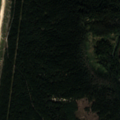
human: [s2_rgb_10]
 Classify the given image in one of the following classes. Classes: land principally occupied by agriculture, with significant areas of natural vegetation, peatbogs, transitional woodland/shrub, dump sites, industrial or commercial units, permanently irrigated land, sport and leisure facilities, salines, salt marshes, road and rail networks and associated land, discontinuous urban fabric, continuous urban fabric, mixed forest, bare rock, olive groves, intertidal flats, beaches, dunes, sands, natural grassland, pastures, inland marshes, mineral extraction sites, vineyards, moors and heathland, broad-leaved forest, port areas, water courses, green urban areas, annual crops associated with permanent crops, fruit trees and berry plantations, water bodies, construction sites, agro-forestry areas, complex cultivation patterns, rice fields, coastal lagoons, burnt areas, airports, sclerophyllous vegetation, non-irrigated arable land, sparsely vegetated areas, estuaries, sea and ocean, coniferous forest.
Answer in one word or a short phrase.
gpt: coniferous forest, mixed forest, beaches, dunes, sands, sparsely vegetated areas, sea and ocean